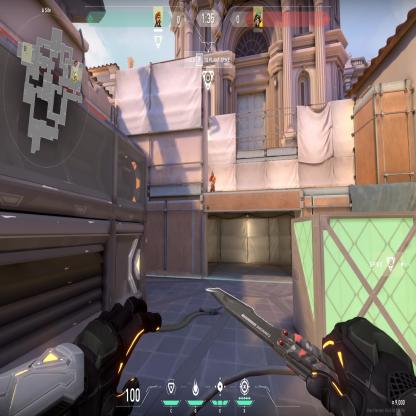
Label: enemy